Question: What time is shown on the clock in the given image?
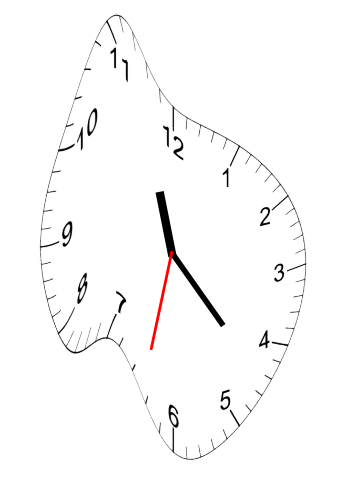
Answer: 11:22:32